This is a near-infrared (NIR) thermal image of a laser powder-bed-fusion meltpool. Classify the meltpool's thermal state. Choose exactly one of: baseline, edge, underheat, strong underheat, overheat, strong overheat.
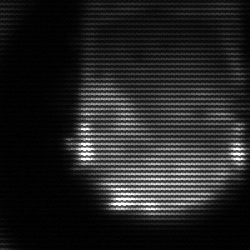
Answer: edge